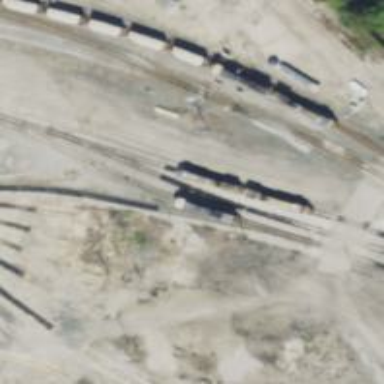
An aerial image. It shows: Railway track.